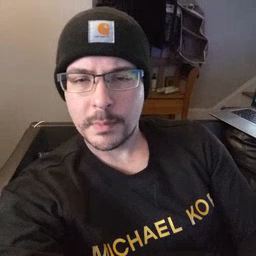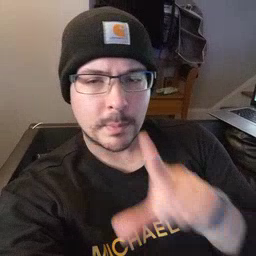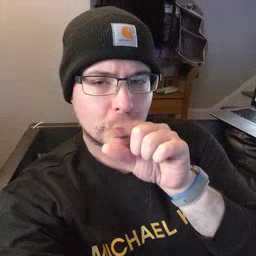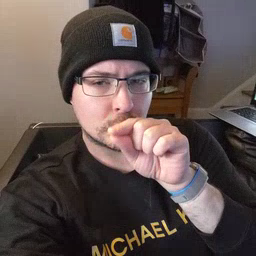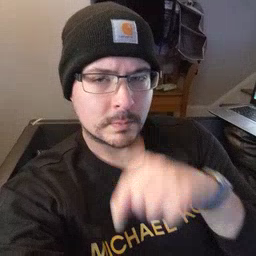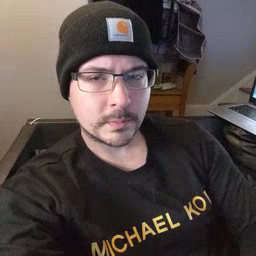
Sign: bird